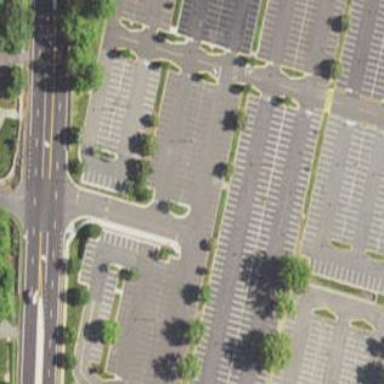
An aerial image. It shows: Parking area with asphalt surface.